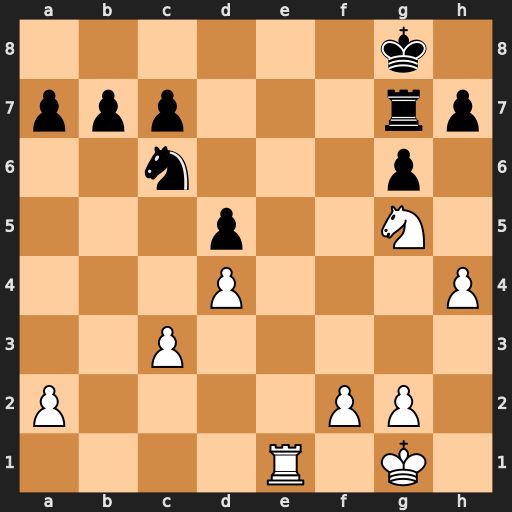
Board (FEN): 6k1/ppp3rp/2n3p1/3p2N1/3P3P/2P5/P4PP1/4R1K1
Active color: w
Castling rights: -
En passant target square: -
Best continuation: Re8#